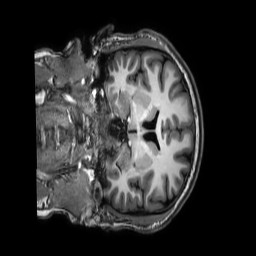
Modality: T1w
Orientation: coronal
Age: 25
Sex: male
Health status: healthy
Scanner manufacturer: philips
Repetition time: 0.009 s
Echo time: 0.004 s